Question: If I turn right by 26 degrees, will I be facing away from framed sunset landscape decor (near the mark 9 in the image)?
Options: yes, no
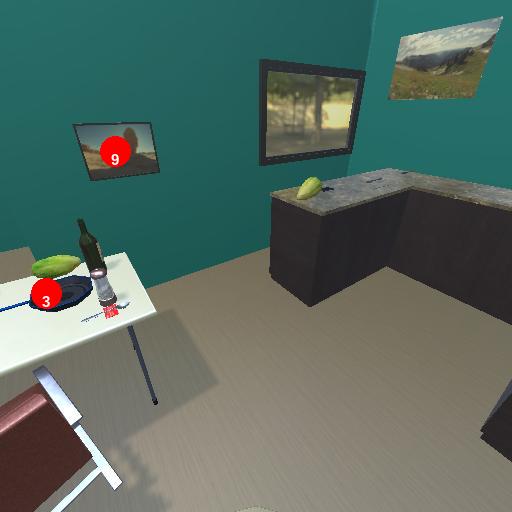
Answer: yes